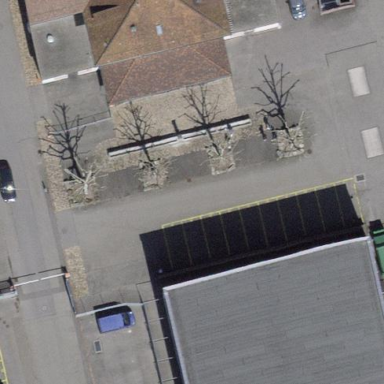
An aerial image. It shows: Parking available on the street side.